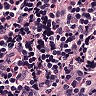
Metastatic tissue present: no